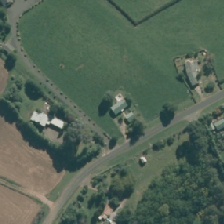
Land cover: urban_build_up